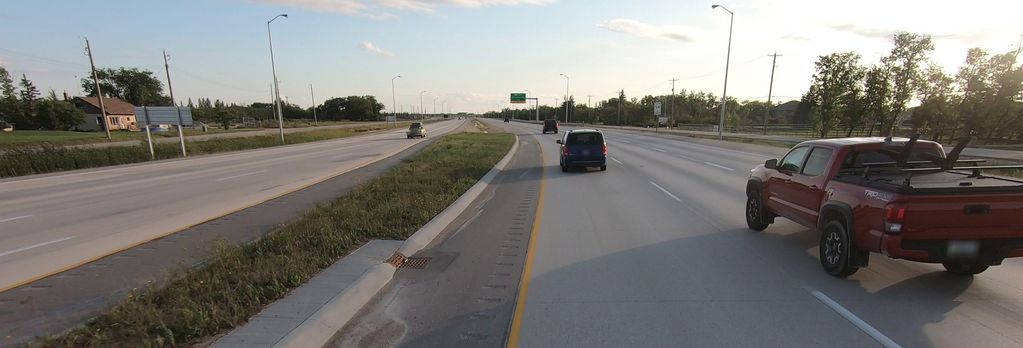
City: winnipeg